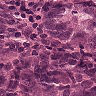
Metastatic tissue present: yes